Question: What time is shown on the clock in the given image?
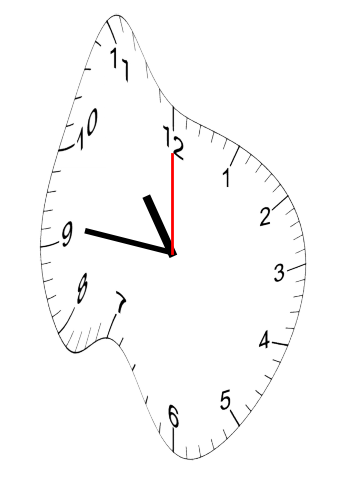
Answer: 10:46:00